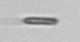
Label: fiber